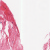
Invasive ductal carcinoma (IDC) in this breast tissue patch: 0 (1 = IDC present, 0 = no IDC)